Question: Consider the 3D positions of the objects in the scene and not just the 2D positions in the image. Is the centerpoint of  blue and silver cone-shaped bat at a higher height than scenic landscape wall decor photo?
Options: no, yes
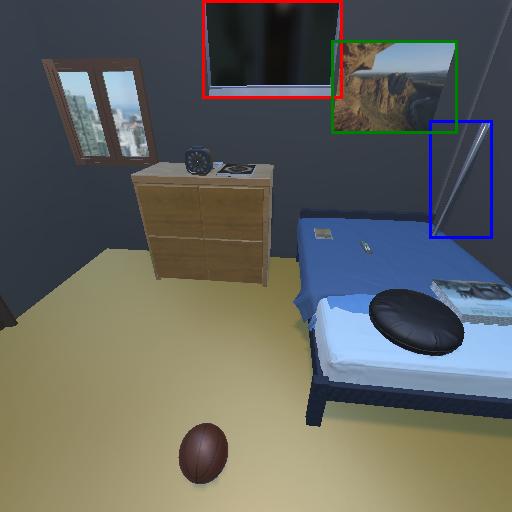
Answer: no